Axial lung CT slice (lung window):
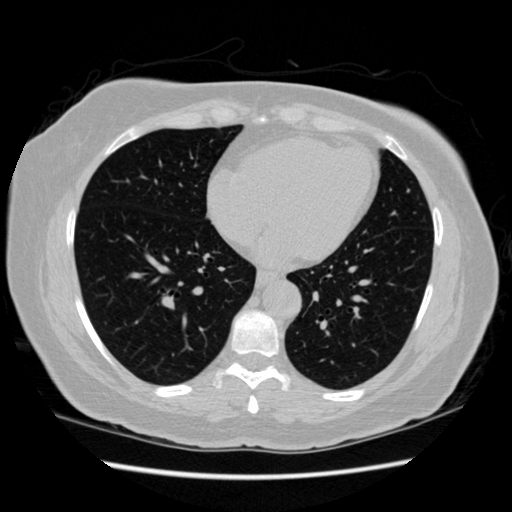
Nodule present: no